Interaction volume radius: 10 \u00c5
Interaction volume height: 15 \u00c5
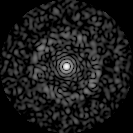
Disorder parameter: 0.8328